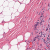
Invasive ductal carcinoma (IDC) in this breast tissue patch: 1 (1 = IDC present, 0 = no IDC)